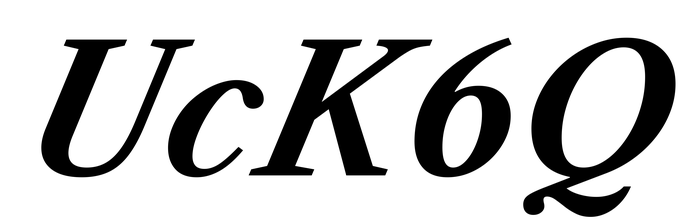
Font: LibreCaslonText-Italic_Bold_Italic